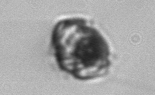
Label: Proterythropsis